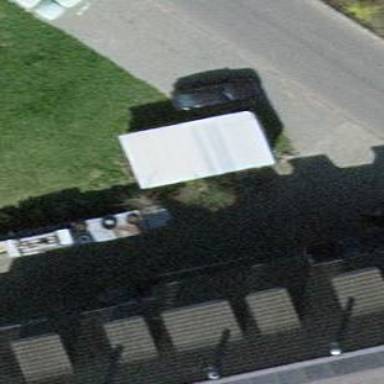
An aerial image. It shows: Simple house.